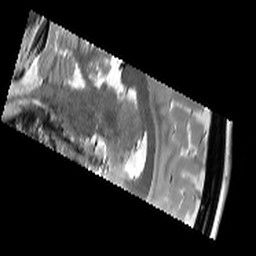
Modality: T2starw
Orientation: sagittal
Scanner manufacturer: siemens
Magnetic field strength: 3 T
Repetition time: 8.1 s
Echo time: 0.05 s